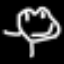
Label: frog